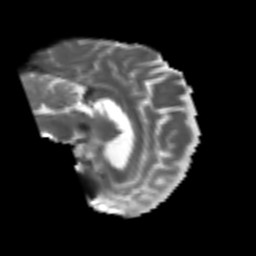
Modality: T2w
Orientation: sagittal
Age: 53
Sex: female
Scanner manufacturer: siemens
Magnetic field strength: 3 T
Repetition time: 4.999 s
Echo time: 0.07946 s